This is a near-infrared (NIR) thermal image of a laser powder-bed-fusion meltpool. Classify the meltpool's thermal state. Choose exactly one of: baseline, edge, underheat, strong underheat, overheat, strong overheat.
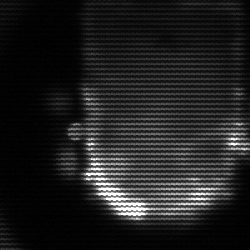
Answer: baseline